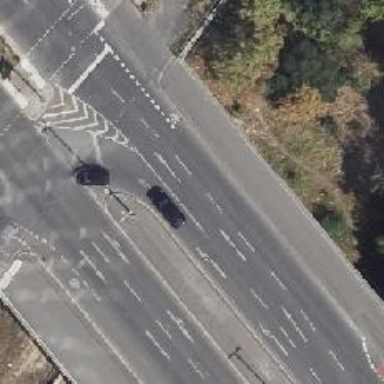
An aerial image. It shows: Primary highway bridge with asphalt surface. There is track for cyclists on the right side. The bridge has dual carriageways.